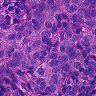
Metastatic tissue present: yes